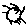
Label: sun